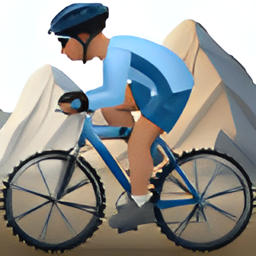
Name: mountain bicyclist
Emoji: 🚵🏽
Group: People & Body
Sub-group: person-sport